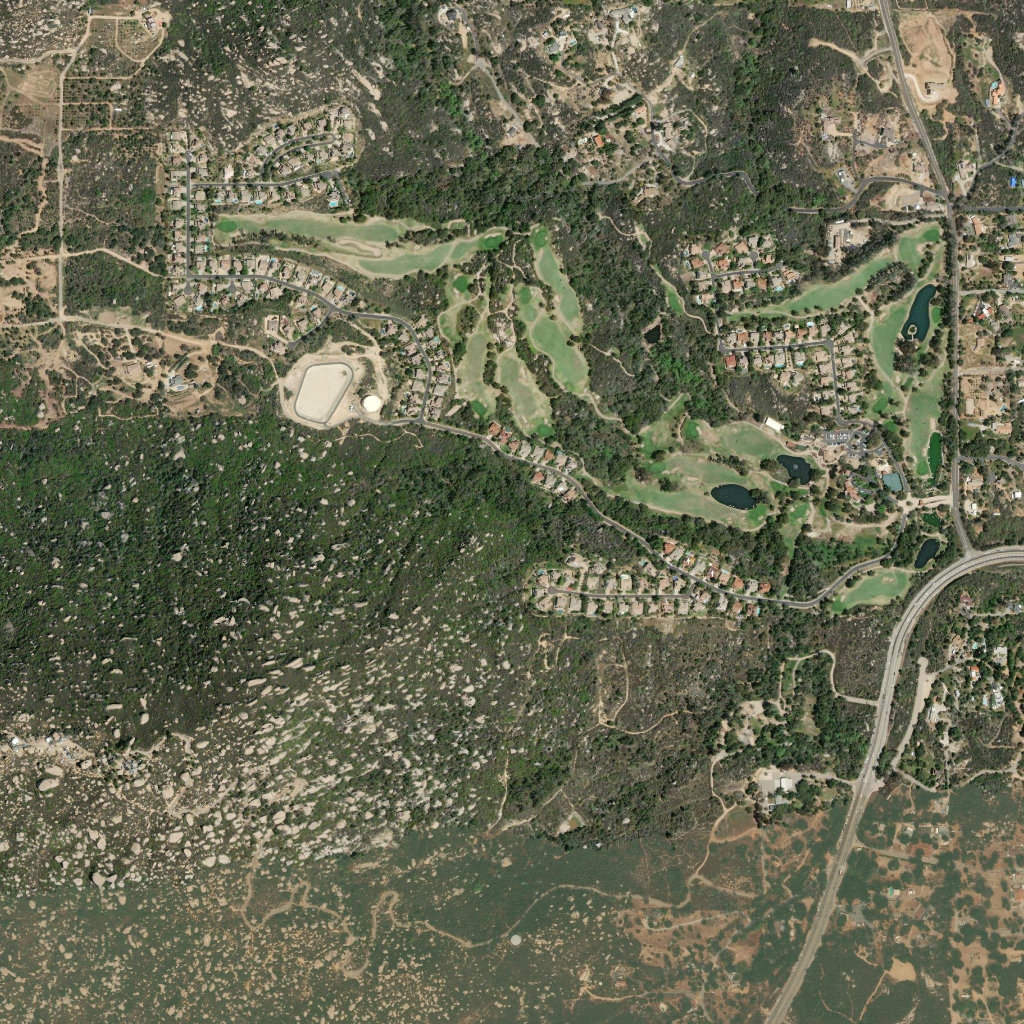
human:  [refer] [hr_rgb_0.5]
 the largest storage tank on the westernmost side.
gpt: <box>[[35, 38, 37, 40, 0]]</box>